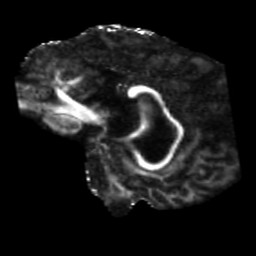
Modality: FA
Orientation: sagittal
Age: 40
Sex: male
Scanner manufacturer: siemens
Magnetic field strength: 3 T
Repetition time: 5.47 s
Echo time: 0.0854 s